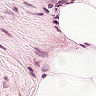
Metastatic tissue present: no